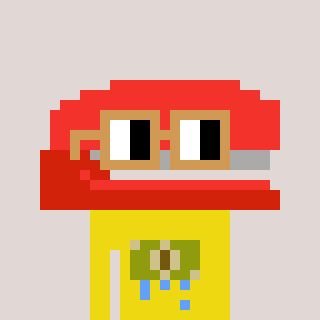
a pixel art character with square brown glasses, a stapler-shaped head and a yellow-colored body on a warm background